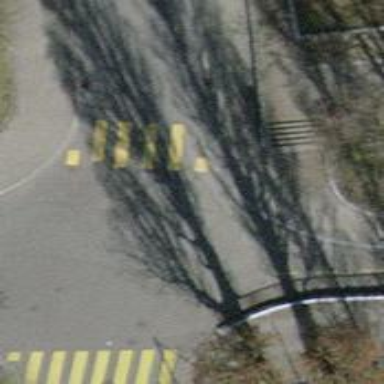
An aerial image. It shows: Marked road crossing.